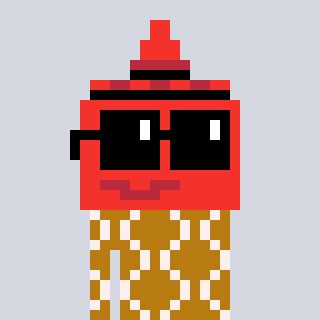
a pixel art character with square black sunglasses, a ketchup-shaped head and a gold-colored body on a cool background